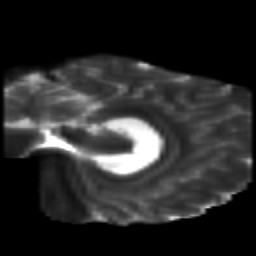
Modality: T2w
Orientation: sagittal
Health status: healthy
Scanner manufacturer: siemens
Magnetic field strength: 3 T
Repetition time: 10 s
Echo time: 0.092 s